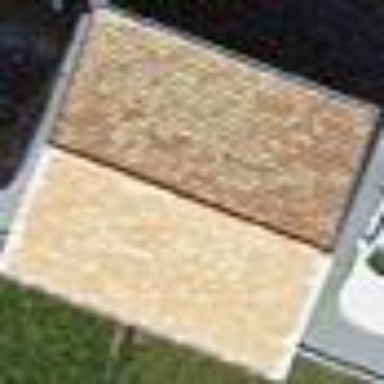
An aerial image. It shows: Carport building.